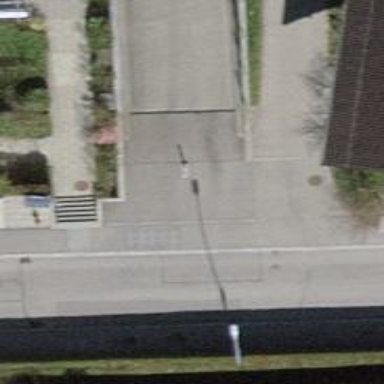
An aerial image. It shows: Unmarked crossing with traffic calming table on the road.